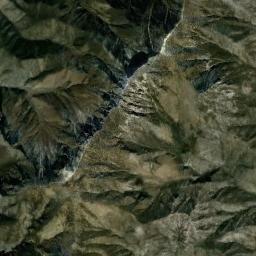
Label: mountain